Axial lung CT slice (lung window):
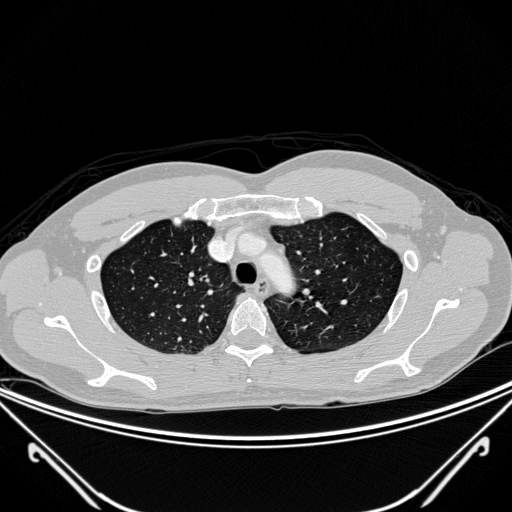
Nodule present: no